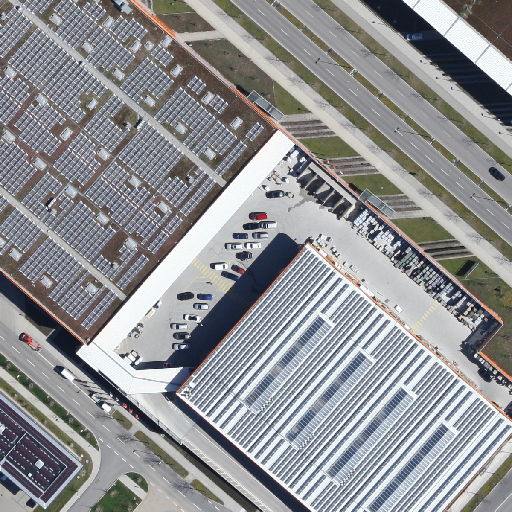
Referring expression: light-duty vehicle in the parking area